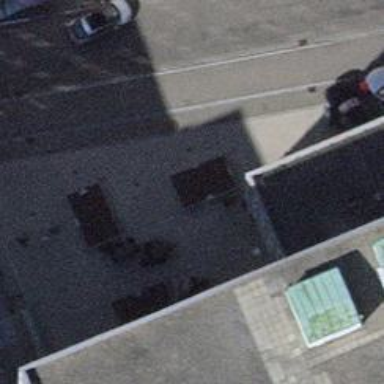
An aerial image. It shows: Café.